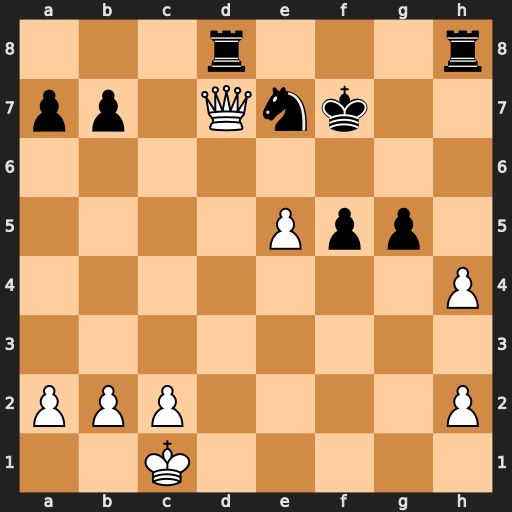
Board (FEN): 3r3r/pp1Qnk2/8/4Ppp1/7P/8/PPP4P/2K5
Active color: w
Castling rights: -
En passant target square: -
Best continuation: e6+ Kg6 Qxe7